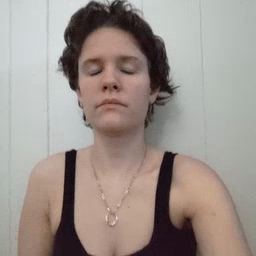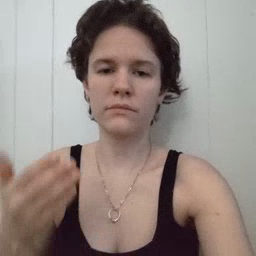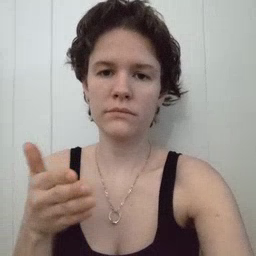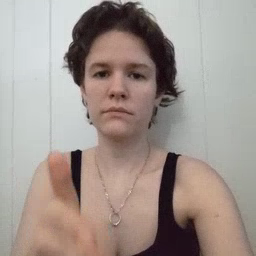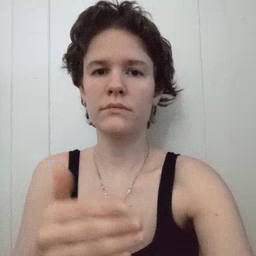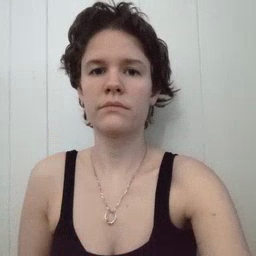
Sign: fish